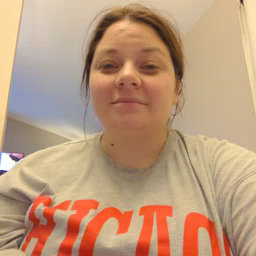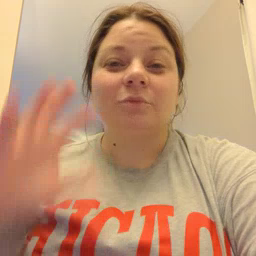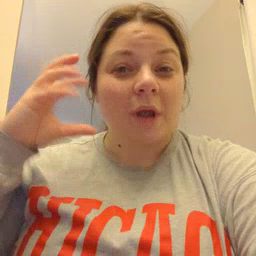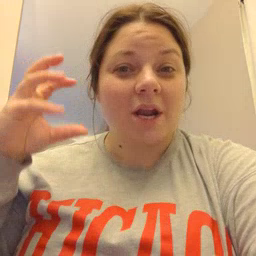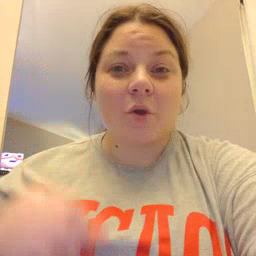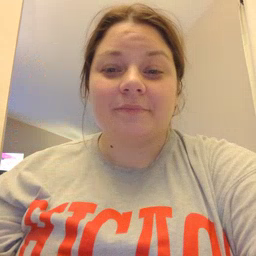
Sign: radio